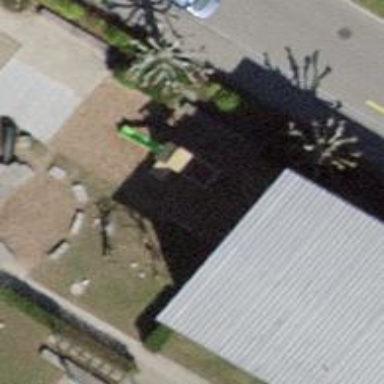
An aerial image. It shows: Playground structure.